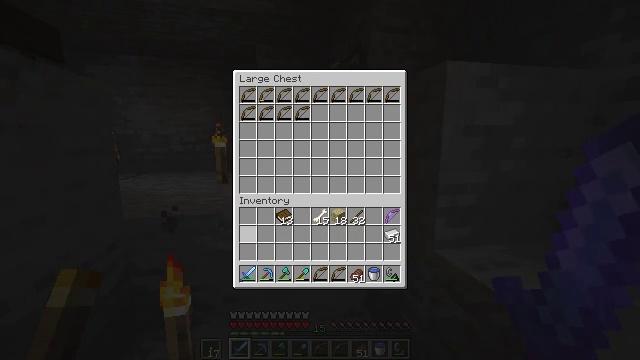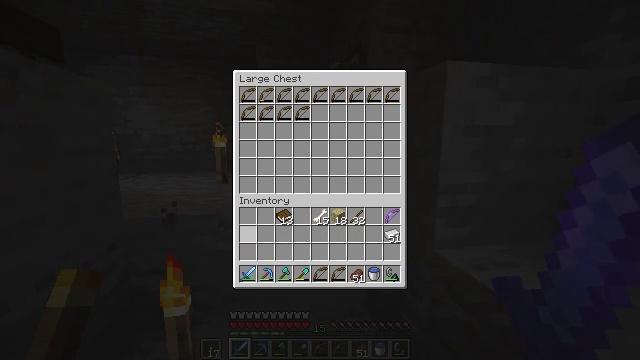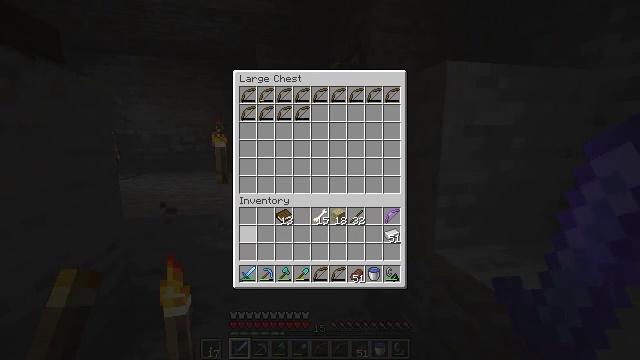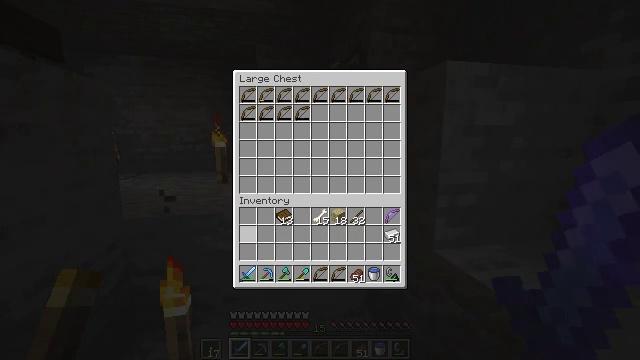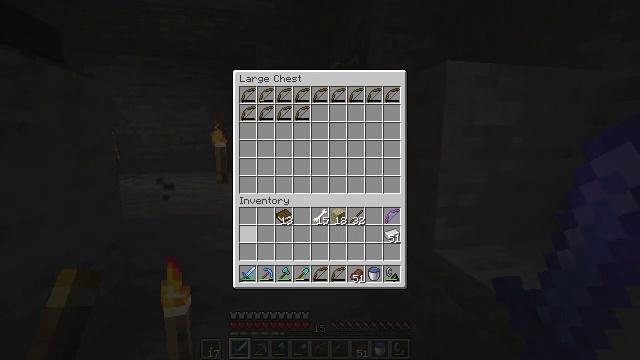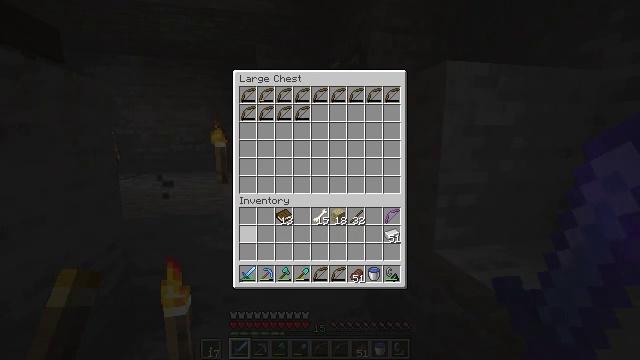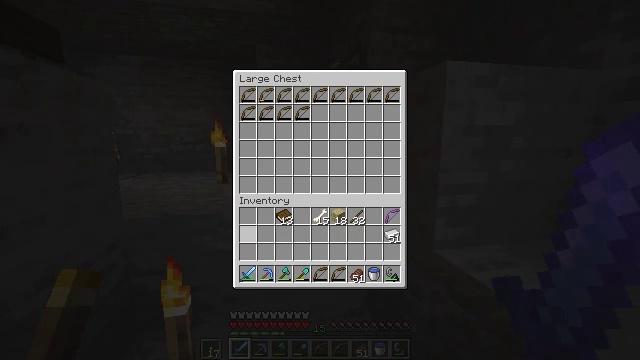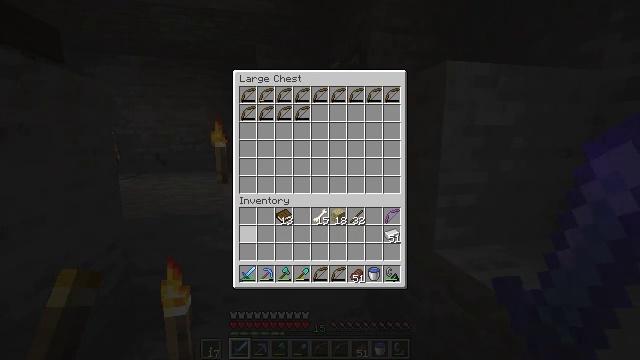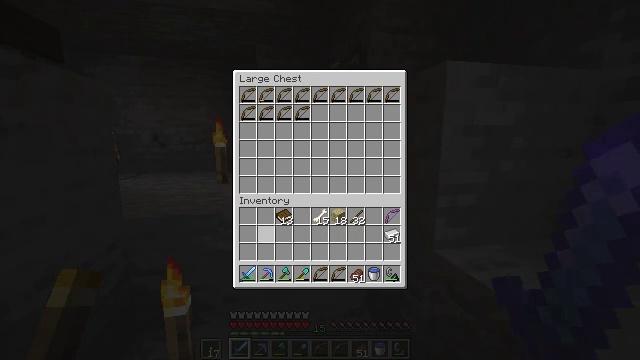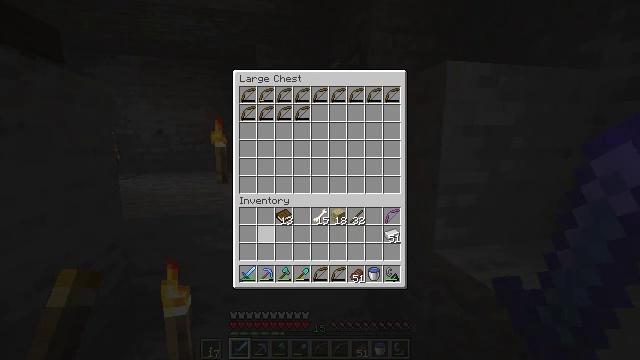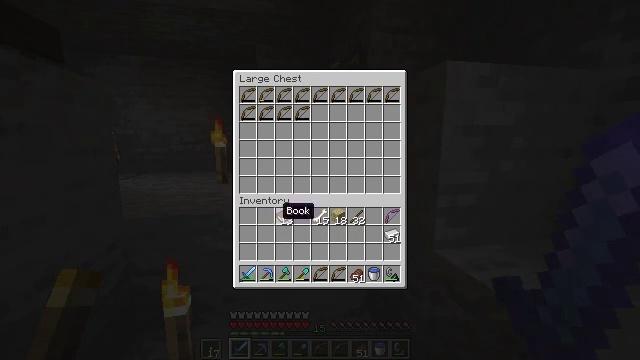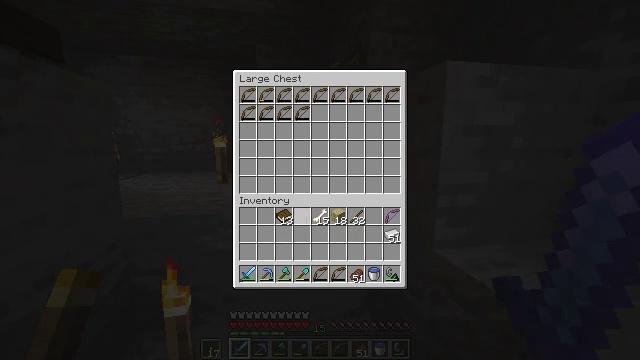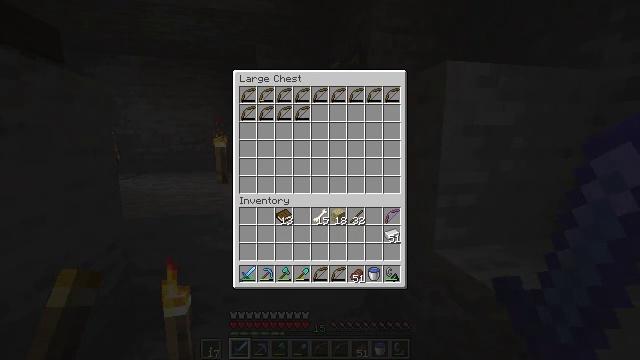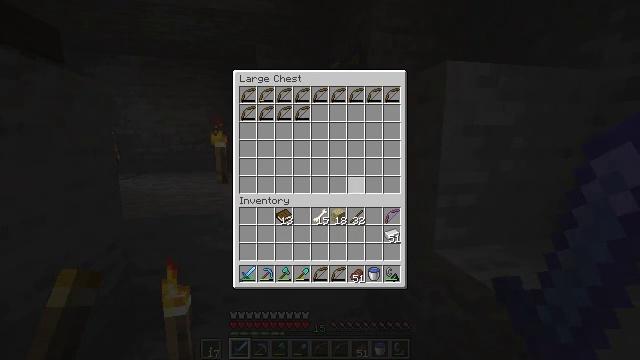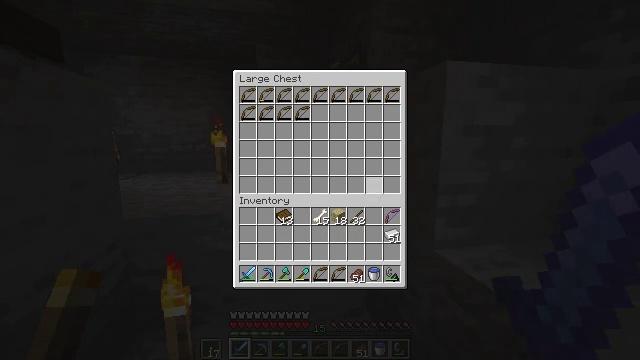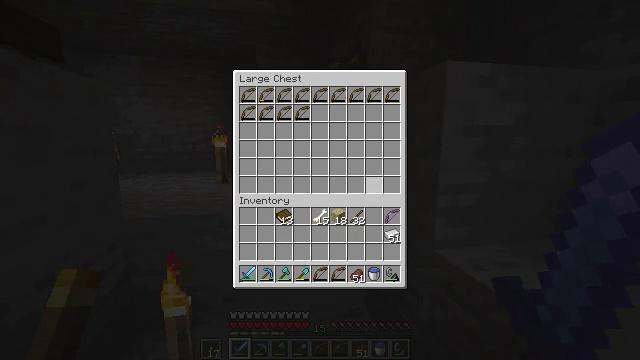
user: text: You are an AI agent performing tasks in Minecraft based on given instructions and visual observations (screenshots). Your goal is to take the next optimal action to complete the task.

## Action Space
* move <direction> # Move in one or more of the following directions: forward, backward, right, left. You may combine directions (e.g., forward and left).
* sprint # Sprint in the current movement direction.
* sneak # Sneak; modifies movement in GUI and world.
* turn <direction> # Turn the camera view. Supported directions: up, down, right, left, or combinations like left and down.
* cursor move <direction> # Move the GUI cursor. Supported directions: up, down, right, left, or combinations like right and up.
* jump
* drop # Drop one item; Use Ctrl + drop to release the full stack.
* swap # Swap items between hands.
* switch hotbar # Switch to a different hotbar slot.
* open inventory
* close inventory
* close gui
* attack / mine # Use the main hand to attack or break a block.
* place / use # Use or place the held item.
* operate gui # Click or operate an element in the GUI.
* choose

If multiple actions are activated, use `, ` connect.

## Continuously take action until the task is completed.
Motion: motion action
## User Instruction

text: Combine birch planks in the crafting table for a birch trapdoor.
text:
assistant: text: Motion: sneak
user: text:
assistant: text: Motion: sneak
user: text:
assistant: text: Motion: sneak
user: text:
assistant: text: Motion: no_op
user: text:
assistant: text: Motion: no_op
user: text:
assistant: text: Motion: no_op
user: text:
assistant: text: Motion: no_op
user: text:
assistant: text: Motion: no_op
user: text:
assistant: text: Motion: no_op
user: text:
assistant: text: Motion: turn right and up
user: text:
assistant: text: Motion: turn right and up
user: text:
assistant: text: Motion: turn right and up
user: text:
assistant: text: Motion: no_op
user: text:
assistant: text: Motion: turn right and up
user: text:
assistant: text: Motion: turn right
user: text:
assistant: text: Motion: no_op
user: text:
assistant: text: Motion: no_op
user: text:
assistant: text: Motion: no_op
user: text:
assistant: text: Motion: no_op
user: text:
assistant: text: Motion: no_op
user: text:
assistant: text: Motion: no_op
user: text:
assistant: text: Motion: no_op
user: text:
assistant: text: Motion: no_op
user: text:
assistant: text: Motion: turn left and down
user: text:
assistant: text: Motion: turn left and down
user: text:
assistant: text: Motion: turn right and down
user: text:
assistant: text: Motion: turn right and down
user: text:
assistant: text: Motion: turn right and down
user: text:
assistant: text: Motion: no_op
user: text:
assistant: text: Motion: turn left